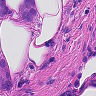
Metastatic tissue present: yes